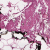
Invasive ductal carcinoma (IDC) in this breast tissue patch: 0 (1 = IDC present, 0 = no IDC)